Question: I am rotating my image with the following code:
'''
CGAffineTransform rotate = CGAffineTransformMakeRotation( [ratio floatValue] );
[imageView setTransform:rotate];
'''
But it doesn't have sharp edges, does someone know a solution for this?
Here's the image I get:

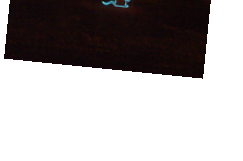
Answer: The edges of the image itself look jagged because they are being placed into a pixel grid directly, and not being interpolated. <URL> is the simplest kind of interpolation, where if you have pixel grid A and you move your image to pixel grid B, the pixels in grid B are chosen by simply choosing the closest pixel from grid A. Other forms of interpolation choose a weighted average of the closest pixels to arrive at the pixel value in grid B.
Your image, with its jagged edges, looks like it's using nearest neighbor interpolation, which may be the default type of interpolation on an affine transform on an iphone.
When you use some other interpolation scheme other than nearest neighbor, you'll get <URL> effects, where the subsampling isn't perfect as you transfer from one pixel grid to another. That effect makes edges in the image itself seem blurrier than they otherwise would.